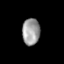
Tissue: prostate
Cell type: Myeloid cells
Senescence score: 0.9585
Nuclear area (px): 461
Mean DAPI intensity: 156.62